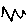
Label: zigzag